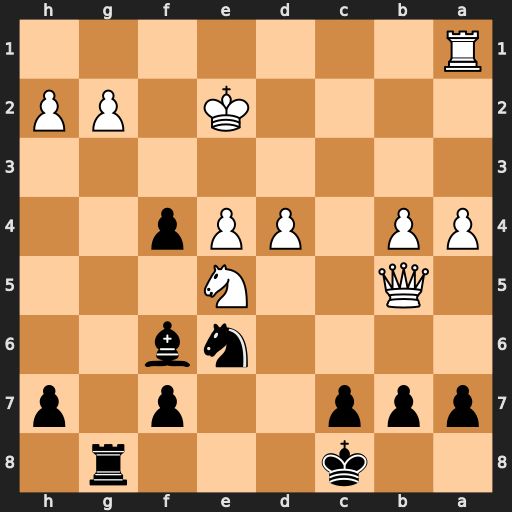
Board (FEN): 2k3r1/ppp2p1p/4nb2/1Q2N3/PP1PPp2/8/4K1PP/R7
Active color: b
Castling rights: -
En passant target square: -
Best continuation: Nxd4+ Kf1 Nxb5